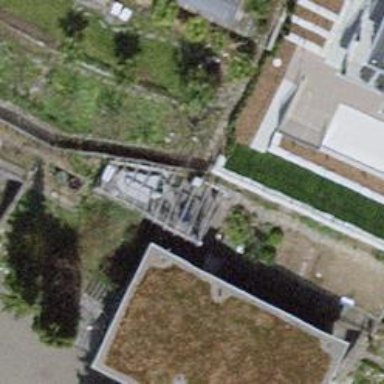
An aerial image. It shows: Retaining wall.